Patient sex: F
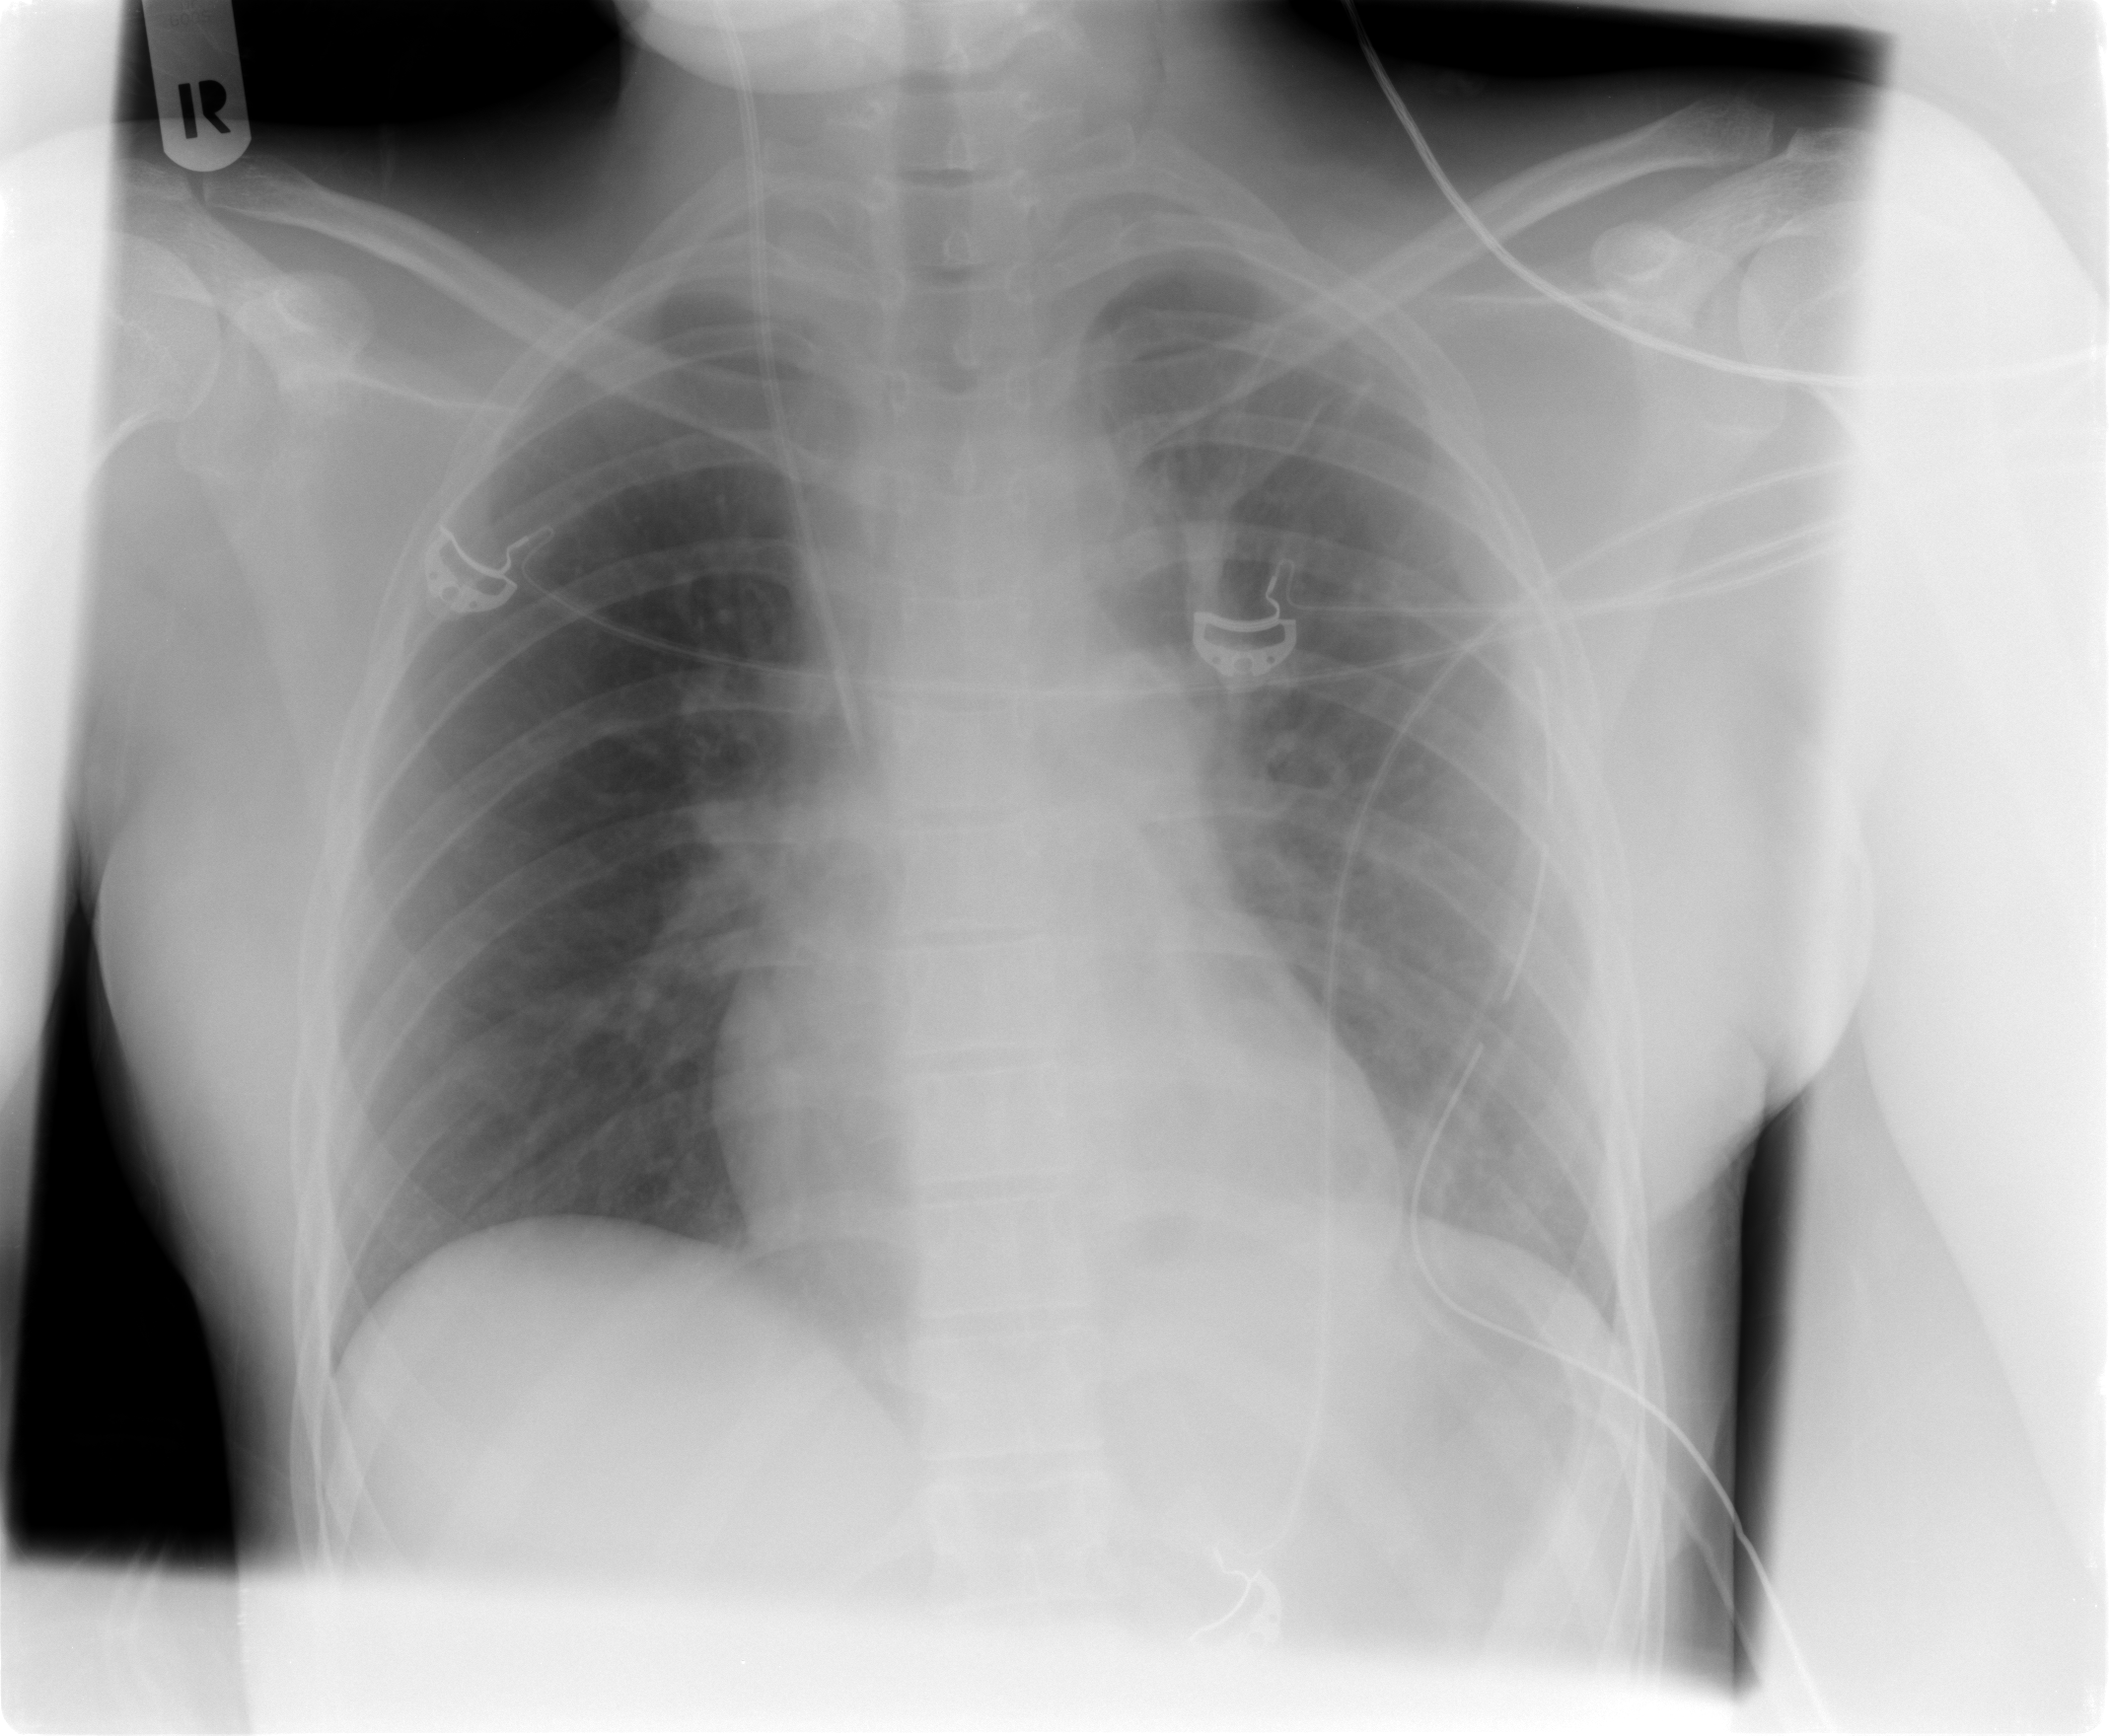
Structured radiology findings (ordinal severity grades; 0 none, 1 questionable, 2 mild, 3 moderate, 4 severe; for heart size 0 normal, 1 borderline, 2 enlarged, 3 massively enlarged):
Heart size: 0
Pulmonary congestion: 0
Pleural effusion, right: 0
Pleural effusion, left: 0
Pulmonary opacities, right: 0
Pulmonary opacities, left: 0
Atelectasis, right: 0
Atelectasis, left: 2